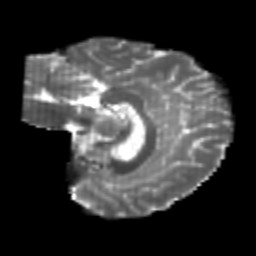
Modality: T2w
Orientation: sagittal
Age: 26
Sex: female
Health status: healthy
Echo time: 0.074 s